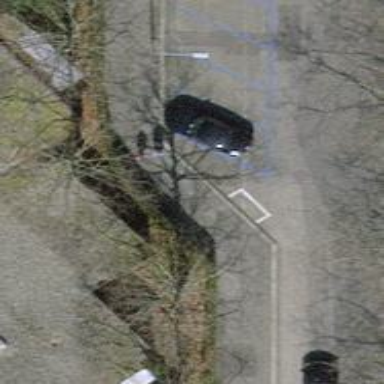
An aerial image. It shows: Motorcycle parking facility.